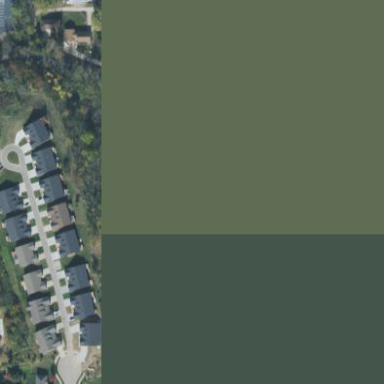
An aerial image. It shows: Single-family residential area.